Question: I need to generate a gradient bitmap that displays a rainbow gradient between two colors which are chosen by a user. To generate a rainbow is easy. The code below I got from <URL> and slightly adapted it. It has the advantage of being fast and simple.
'''
function TColor_Dialog.GiveRainbowColor (fraction: double): TAlphaColor;
var
m: Double;
r, g, b, mt: Byte;
begin
if fraction <= 0 then m := 0 else
if fraction >= 1 then m := 6
else m := fraction * 6;
mt := (round (frac (m) * $FF));
case Trunc (m) of
0: begin
R := $FF;
G := mt;
B := 0;
end;
1: begin
R := $FF - mt;
G := $FF;
B := 0;
end;
2: begin
R := 0;
G := $FF;
B := mt;
end;
3: begin
R := 0;
G := $FF - mt;
B := $FF;
end;
4: begin
R := mt;
G := 0;
B := $FF;
end;
5: begin
R := $FF;
G := 0;
B := $FF - mt;
end;
end; // case
Result := ColorToQuad (r, g, b);
end; // GiveRainbowColor //
'''
Trouble with this algorithm is it can't show a partial rainbow between two colors. Well, of course it can but than you have to approach the fraction of each color and I don't like that solution. I tried decomposing the color into its r, g, b channels but that did not work. The reason is quite obvious by hindsight. Suppose you need a gradient between FF0000 and 0000FF. You'll have a red color transforming from FF->00 and a blue from 00->FF. However, there is no green (00FF00) which is clearly present in a rainbow gradient.
What I need is a gradient function that I can give two colors and a fraction and it generates a color. Can anyone point me to an article, algorithm or even code?
NGLN's answer is the right answer for this question. Both he and Warren wondered what to do when a a color is not a color (a color containing a 0, a $FF and a value). I tried several angles: up/downscaling and HSL interpolation. I finally settled down for the last one as being the most simple.
Basically you have two colors: 'from' and 'to'. Use RGBtoHSL to extract the HSL parameters from each color: 'RGBtoHSL (col_from, hf, sf, lf)'. Next compute the hue, saturation and luminance between both colors and reconstruct a new color. This is what NGLN mentions in his update about hue, but if you generalise this principle you have a rainbow between any color.
'''
function TColor_Dialog.interpolate_hsl (col_from, col_to: TAlphaColor; fraction: double): TAlphaColor;
var af, at, ad: uInt8;
hf, ht, hd: single;
sf, st, sd: single;
lf, lt, ld: single;
begin
// Get each rgb color channel
af := GetAValue (col_from);
at := GetAValue (col_to);
RGBtoHSL (col_from, hf, sf, lf);
RGBtoHSL (col_to, ht, st, lt);
// Compute differences
ad := af + Round (fraction * (at - af));
hd := hf + fraction * (ht - hf);
sd := sf + fraction * (st - sf);
ld := lf + fraction * (lt - lf);
Result := MakeColor (HSLtoRGB (hd, sd, ld), ad);
end; // interpolate_hsl //
'''
This gives a rainbow for all colors possible. I apply the same interpolation for the opacity, hence the use of 'MakeColor' to 'fumble' the interpolated alpha channel into the color.

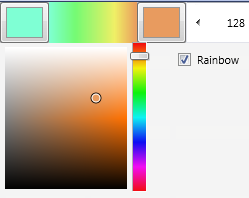
Answer: Then you need to calculate the position of a color in the Rainbow; the inverse of 'GiveRainbowColor':
'''
function RainbowIndex(BrightColor: TColor): Double;
var
R: Byte;
G: Byte;
B: Byte;
begin
R := GetRValue(ColorToRGB(BrightColor));
G := GetGValue(ColorToRGB(BrightColor));
B := GetBValue(ColorToRGB(BrightColor));
if (R * G * B <> 0) or ((R <> 255) and (G <> 255) and (B <> 255)) then
Result := -1
else if B = 0 then
if R = 255 then
Result := 0 + G / 255
else
Result := 1 + (255 - R) / 255
else if R = 0 then
if G = 255 then
Result := 2 + B / 255
else
Result := 3 + (255 - G) / 255
else { G = 0 }
if B = 255 then
Result := 4 + R / 255
else
Result := 5 + (255 - B) / 255;
Result := Result / 6;
end;
'''
Example usage to get the rainbow slice from 'clRed' to 'clBlue':

'''
procedure TForm1.FormPaint(Sender: TObject);
var
Start: Double;
Finish: Double;
X: Integer;
begin
Start := RainbowIndex(clRed);
Finish := RainbowIndex(clBlue);
for X := 0 to ClientWidth - 1 do
begin
Canvas.Brush.Color := GiveRainbowColor(0, ClientWidth - 1, X);
Canvas.FillRect(Bounds(X, 0, 1, 50));
Canvas.Brush.Color :=
GiveRainbowColor(0, ClientWidth - 1, Round(Start + (Finish - Start) * X));
Canvas.FillRect(Bounds(X, 50, 1, 50));
end;
end;
'''
## Update:
The 'RainbowIndex' routine above really does nothing more then calculate the <URL> which makes this 'RainbowIndex' routine kind of obsolete and gives the advantage to be able to feed any 'TColor' value:
'''
uses
GraphUtil;
const
HLSMAX = 240;
function Hue(AColor: TColor): Double;
var
Hue: Word;
Luminance: Word;
Saturation: Word;
begin
ColorRGBToHLS(ColorToRGB(AColor), Hue, Luminance, Saturation);
Result := Hue / HLSMAX;
end;
'''
Example usage to get the rainbow slice from 'clMoneyGreen' to 'clPurple':

'''
function RainbowColor(Hue: Double): TColor; overload;
begin
Hue := EnsureRange(Hue, 0, 1) * 6;
case Trunc(Hue) of
0: Result := RGB(255, Round(Frac(Hue) * 255), 0);
1: Result := RGB(255 - Round(Frac(Hue) * 255), 255, 0);
2: Result := RGB(0, 255, Round(Frac(Hue) * 255));
3: Result := RGB(0, 255 - Round(Frac(Hue) * 255), 255);
4: Result := RGB(Round(Frac(Hue) * 255), 0, 255);
else
Result := RGB(255, 0, 255 - Round(Frac(Hue) * 255));
end;
end;
function RainbowColor(MinHue, MaxHue, Hue: Integer): TColor; overload;
begin
Result := RainbowColor((Hue - MinHue) / (MaxHue - MinHue + 1));
end;
procedure TForm1.FormPaint(Sender: TObject);
var
X: Integer;
Start: Double;
Finish: Double;
begin
Start := Hue(clMoneyGreen);
Finish := Hue(clPurple);
for X := 0 to ClientWidth - 1 do
begin
Canvas.Brush.Color := RainbowColor(0, ClientWidth - 1, X);
Canvas.FillRect(Bounds(X, 0, 1, 50));
Canvas.Brush.Color :=
RainbowColor(Start + (Finish - Start) * X / ClientWidth);
Canvas.FillRect(Bounds(X, 50, 1, 50));
end;
end;
'''
Furthermore, the RainbowColor routine could be shortened to:
'''
function RainbowColor(Hue: Double): TColor; overload;
begin
Result := ColorHLStoRGB(Round(Hue * HLSMAX), HLSMAX div 2, HLSMAX);
end;
'''